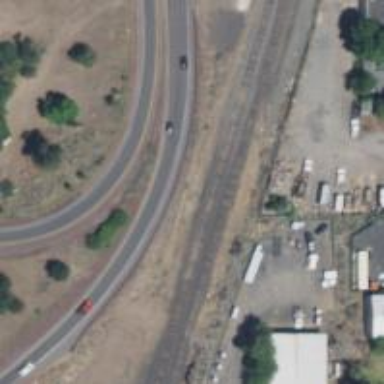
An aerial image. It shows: Trunk link highway.